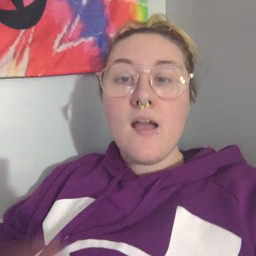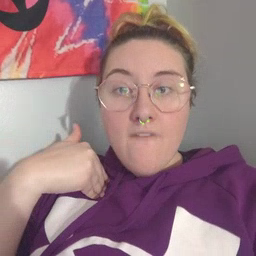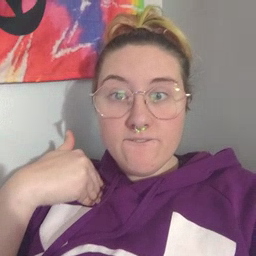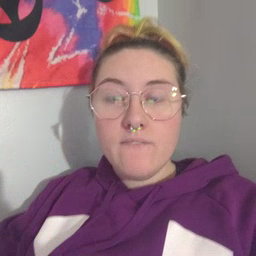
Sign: have